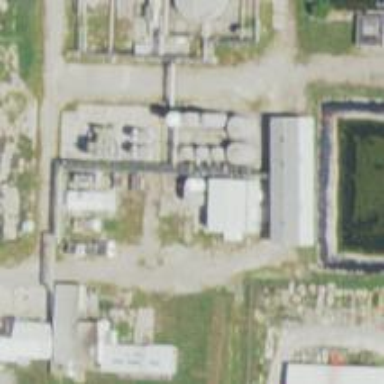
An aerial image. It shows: Storage tank that is man-made.